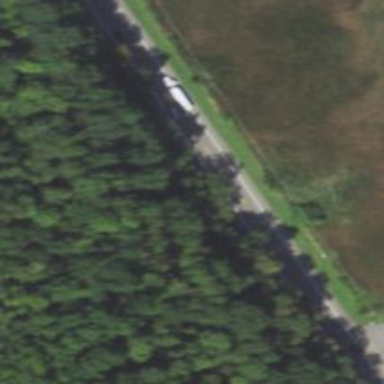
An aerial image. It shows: Trunk highway.